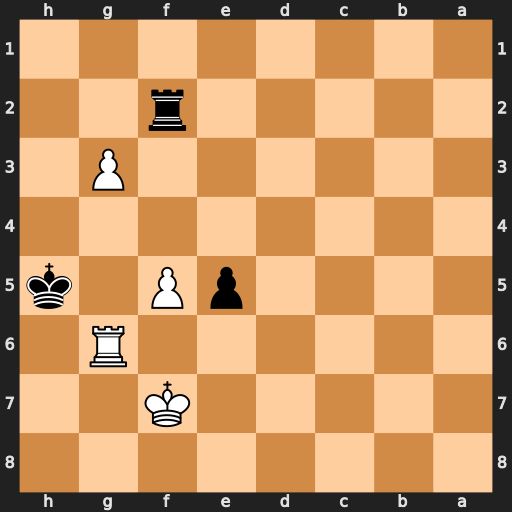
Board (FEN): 8/5K2/6R1/4pP1k/8/6P1/5r2/8
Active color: b
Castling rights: -
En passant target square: -
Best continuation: Rxf5+ Kg7 Rg5 Kf6 Rxg6+